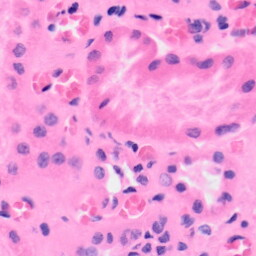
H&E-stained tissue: Kidney